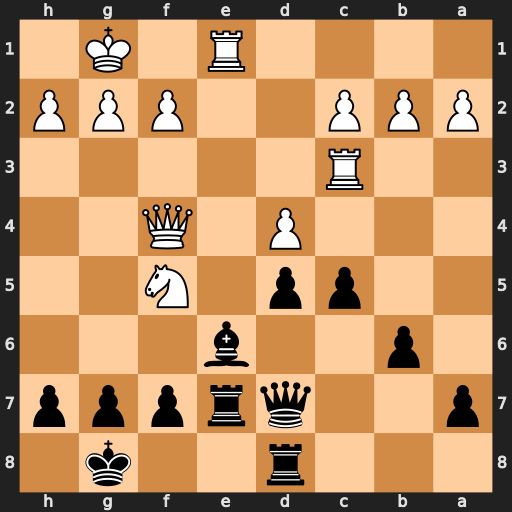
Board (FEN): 3r2k1/p2qrppp/1p2b3/2pp1N2/3P1Q2/2R5/PPP2PPP/4R1K1
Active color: b
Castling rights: -
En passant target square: -
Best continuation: Bxf5 Rxe7 Qxe7